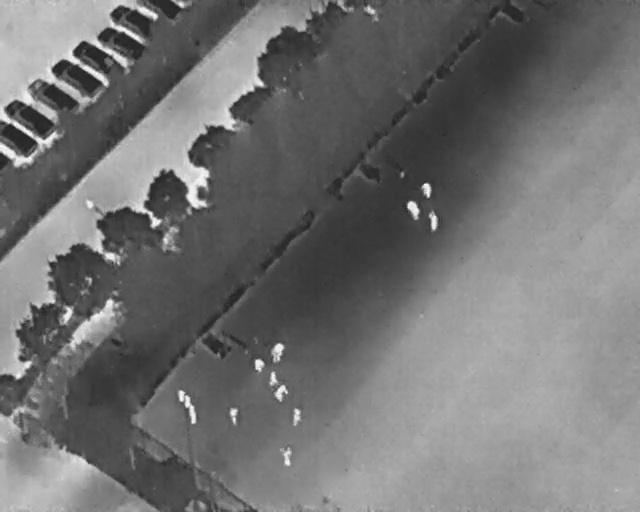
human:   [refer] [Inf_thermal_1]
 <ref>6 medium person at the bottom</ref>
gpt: <box>[[35, 80, 37, 82, 2], [44, 80, 48, 82, 2], [42, 87, 46, 90, 2], [39, 70, 41, 72, 2], [41, 72, 43, 74, 2], [42, 75, 45, 77, 23]]</box>

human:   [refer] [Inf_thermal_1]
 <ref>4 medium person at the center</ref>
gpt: <box>[[41, 67, 44, 70, 4], [66, 42, 69, 44, 2], [65, 36, 67, 38, 172], [62, 39, 66, 42, 167]]</box>

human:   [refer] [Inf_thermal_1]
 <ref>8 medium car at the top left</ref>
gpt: <box>[[0, 23, 6, 30, 2], [2, 17, 6, 28, 36], [6, 13, 10, 24, 38], [10, 9, 14, 21, 36], [13, 5, 17, 17, 34], [17, 2, 21, 14, 29], [19, 0, 23, 10, 32], [22, -2, 26, 6, 2]]</box>

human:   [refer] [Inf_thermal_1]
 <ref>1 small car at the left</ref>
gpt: <box>[[0, 30, 2, 32, 2]]</box>